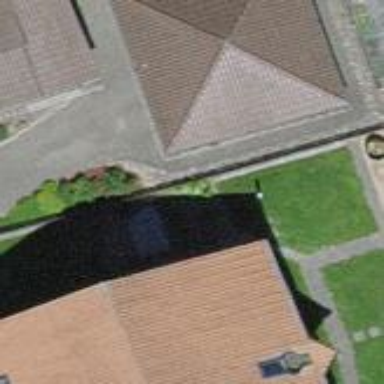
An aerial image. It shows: Garage.